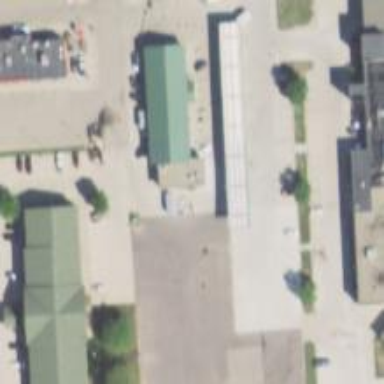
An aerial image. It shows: Convenience shop.